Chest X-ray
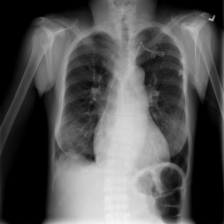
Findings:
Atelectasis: negative
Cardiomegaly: negative
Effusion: negative
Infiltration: positive
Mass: negative
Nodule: negative
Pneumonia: negative
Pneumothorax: negative
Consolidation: negative
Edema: negative
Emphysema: negative
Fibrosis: negative
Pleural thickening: negative
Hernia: negative